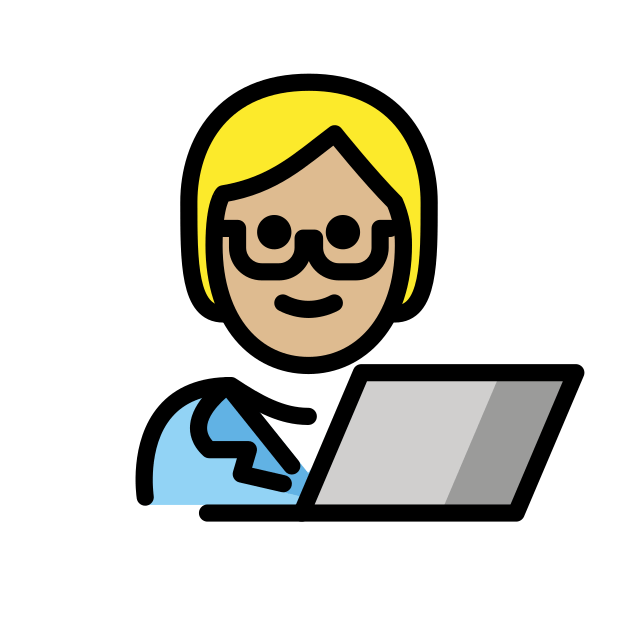
technologist: medium-light skin tone